Question: Is there a way to create a cutout in a 'div' with 'CSS3' like in the example below?

What I'm trying to do is create a cutout in between 2 'divs' as the image. The actual 'div' that is being cut out is the 'div' at the bottom, it has a 'background-color', a 'drop shadow', 'inset shadow' and a 'border style'.
What I would like to do then is put a 'CSS3' button inside the cutout of the 'div'.
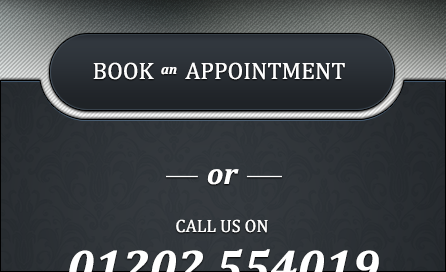
Answer: with 'radial-gradient', it is possible to achieve new levels of quality in cutout divs: <URL>
Read more on <URL>
---
You can do it with an homogeneus background, not with an artistic one like your. There are things that CSS will never do, for example becoming Photoshop.
However, you can do the trick using borders, negative margin and z-index;
Demo: <URL>
HTML
'''
<body>
<div class="container">
<div class="rounded">bla bla bla</div>
<div class="digged"> <br/><br/>or yada yada yada </div>
</div>
</body>
'''
CSS
'''
.container{
text-align: center;
background: #ddd;
}
.rounded{
margin: 0 auto;
border-radius: 50px;
width: 200px;
height: 30px;
background: silver;
padding: 10px;
border: 10px solid #ddd;
z-index: 1;
position: relative;
}
.digged{
margin: 0 auto;
background: silver;
width: 400px;
height: 100px;
margin-top: -30px
}
'''